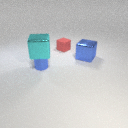
small blue metal cylinder in front of large blue metal cube